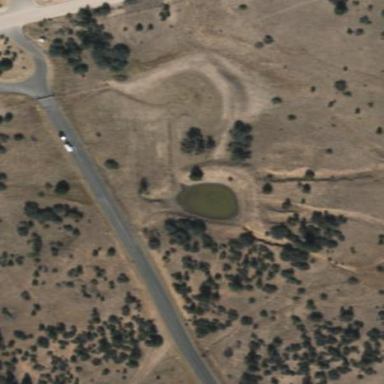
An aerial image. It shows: Watering place with stream pool.